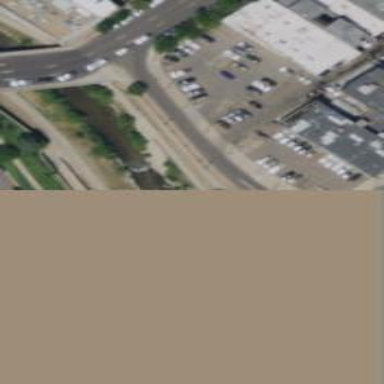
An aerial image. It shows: Lock gate along waterway.